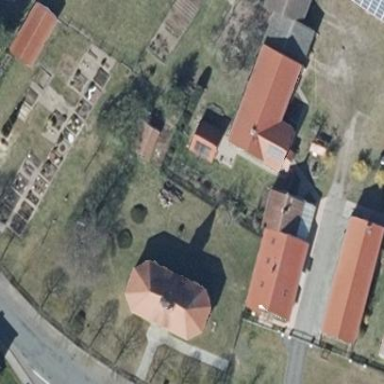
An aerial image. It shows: Cemetery.